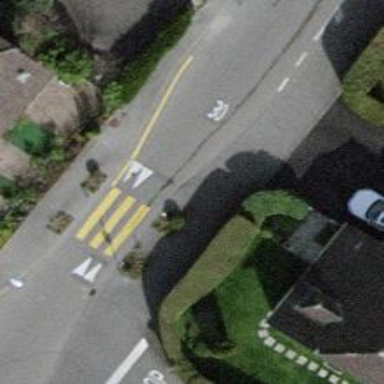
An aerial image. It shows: Traffic hump for calming the traffic.